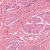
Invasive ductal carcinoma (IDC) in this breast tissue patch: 0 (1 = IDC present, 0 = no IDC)